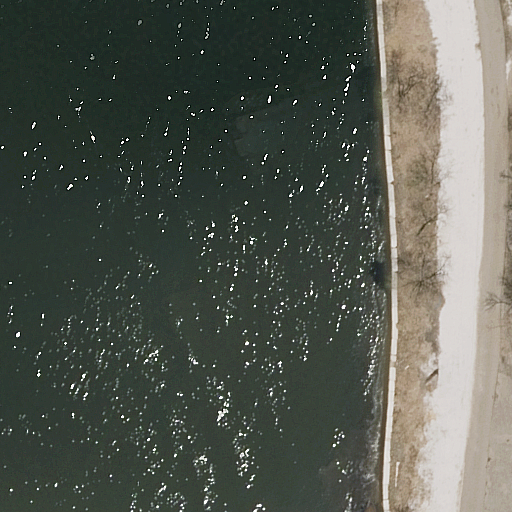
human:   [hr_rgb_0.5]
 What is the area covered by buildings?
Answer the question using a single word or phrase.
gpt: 0m2

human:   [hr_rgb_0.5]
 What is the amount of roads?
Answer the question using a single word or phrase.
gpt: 1

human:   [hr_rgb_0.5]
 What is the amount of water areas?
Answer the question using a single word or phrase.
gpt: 1

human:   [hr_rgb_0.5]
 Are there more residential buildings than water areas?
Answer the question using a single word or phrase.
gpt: no

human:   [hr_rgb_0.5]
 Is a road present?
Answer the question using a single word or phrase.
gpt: yes

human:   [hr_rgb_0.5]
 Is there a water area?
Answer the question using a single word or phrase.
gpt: yes

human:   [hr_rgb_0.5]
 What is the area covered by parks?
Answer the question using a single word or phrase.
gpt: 10633m2

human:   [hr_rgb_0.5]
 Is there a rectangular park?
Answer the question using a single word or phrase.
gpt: yes

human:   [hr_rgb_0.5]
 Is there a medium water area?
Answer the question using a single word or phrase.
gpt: no

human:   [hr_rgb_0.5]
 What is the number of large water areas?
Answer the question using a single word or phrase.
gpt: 1

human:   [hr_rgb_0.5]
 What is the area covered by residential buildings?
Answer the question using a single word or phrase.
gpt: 0m2

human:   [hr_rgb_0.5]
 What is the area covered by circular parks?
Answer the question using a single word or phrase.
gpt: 0m2

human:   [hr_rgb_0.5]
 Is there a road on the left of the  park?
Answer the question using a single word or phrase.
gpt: yes

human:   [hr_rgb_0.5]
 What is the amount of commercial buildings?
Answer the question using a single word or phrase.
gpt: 0

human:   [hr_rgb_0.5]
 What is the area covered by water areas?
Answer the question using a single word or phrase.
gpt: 8011m2

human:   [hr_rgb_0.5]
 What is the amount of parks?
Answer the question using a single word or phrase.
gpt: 1

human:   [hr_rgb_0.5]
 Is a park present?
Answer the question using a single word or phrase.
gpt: yes

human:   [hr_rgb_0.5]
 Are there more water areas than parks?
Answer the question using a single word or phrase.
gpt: no

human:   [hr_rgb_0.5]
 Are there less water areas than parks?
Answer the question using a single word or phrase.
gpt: no

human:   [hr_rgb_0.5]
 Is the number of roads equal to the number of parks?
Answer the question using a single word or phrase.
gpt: yes

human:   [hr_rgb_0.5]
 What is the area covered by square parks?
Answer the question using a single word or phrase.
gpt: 0m2

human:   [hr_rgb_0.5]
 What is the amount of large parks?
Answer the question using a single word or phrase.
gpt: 1

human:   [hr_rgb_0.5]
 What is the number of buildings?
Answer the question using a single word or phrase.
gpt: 0

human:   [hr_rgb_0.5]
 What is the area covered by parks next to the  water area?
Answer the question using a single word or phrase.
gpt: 10633m2

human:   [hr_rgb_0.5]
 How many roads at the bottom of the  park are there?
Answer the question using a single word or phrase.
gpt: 0

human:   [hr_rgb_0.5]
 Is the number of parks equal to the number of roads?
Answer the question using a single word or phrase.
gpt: yes

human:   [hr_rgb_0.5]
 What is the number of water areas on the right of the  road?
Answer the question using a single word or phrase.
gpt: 0

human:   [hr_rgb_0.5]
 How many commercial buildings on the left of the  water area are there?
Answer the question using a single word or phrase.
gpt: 0

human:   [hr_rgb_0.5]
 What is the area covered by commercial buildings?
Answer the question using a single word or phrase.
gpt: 0m2

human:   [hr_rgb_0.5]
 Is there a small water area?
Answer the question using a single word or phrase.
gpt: no

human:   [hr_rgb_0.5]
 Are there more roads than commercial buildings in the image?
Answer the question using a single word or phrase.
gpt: yes

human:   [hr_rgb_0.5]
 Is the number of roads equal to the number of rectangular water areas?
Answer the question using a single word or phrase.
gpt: no

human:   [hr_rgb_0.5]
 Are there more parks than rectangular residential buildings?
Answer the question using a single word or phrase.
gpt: yes

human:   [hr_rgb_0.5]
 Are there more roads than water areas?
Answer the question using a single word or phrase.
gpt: no

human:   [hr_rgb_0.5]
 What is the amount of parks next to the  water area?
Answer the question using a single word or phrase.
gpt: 1

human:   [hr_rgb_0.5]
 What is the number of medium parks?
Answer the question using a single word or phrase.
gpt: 0

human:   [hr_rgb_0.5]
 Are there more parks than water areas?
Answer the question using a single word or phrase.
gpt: no

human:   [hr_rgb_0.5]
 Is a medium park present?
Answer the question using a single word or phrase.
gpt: no

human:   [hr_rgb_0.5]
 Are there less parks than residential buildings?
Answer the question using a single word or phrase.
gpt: no

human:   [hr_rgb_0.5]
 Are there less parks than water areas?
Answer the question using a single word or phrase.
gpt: no

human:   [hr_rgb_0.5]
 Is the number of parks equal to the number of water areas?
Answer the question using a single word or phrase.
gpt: yes

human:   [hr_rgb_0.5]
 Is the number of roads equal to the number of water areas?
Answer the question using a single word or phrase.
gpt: yes

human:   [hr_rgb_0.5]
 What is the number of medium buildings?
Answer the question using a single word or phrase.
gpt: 0

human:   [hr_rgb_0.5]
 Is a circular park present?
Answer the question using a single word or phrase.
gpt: no

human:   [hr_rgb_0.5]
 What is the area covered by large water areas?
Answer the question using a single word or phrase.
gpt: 8011m2

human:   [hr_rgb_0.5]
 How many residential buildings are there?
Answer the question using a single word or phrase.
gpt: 0

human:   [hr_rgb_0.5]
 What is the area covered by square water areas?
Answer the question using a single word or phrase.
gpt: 0m2

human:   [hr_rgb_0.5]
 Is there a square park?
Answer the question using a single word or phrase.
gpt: no

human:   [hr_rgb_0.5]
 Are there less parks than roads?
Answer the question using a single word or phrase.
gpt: no

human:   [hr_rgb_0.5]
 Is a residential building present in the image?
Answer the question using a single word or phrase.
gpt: no

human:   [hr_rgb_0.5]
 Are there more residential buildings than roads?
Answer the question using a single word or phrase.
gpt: no

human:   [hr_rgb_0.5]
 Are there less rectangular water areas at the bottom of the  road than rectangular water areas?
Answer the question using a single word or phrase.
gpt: no

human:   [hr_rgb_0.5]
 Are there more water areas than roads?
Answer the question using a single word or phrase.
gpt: no

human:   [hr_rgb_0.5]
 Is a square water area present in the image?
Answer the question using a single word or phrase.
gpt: no

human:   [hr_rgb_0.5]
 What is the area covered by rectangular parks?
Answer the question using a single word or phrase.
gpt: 10633m2

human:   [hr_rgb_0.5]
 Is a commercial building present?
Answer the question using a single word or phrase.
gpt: no

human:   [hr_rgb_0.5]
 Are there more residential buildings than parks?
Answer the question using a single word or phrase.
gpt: no

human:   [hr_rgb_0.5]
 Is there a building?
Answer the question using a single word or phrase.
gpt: no

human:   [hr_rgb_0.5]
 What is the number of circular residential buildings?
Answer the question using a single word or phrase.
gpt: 0

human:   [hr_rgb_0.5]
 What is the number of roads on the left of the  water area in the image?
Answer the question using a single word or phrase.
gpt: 0

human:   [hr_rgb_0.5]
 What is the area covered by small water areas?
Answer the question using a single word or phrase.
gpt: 0m2

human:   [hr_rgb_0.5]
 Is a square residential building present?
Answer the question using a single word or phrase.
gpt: no

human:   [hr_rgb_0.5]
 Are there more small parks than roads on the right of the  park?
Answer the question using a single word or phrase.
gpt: no

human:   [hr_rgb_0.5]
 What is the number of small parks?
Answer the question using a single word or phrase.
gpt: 0